Question: I have 2 tables;
TableSN
'''
snID SerialNR Unit Version
1 123 A A1
2 456 A A2
'''
TableDelivery
'''
dID SerialNR Team
1 456 US
2 456 GE
3 456 FI
'''
Result
'''
snID SerialNR Unit Version Team
1 123 A A1
2 456 A A2 FI
'''
I need to get table based on 'TableSN and SerialNR', listing where Version is given. In the same table I need to show latest entered 'data (= MAX(dID))' for Team-column. I am able to get table to show correctly when there is Team-data available.
My query is like this
'''
SELECT TableSN.snID, TableSN.SerialNR, TableSN.Unit, TableSN.Version, TableDelivery.Team
FROM TableSN
LEFT OUTER JOIN TableDelivery ON TableDelivery. SerialNR = TableSN. SerialNR
LEFT OUTER JOIN (
SELECT SerialNR, MAX(dID) AS snRank
FROM TableDelivery AS TableDelivery _1
GROUP BY SerialNR
) AS NewTeam ON TableDelivery. SerialNR = NewTeam. SerialNR AND TableDelivery.dID = NewTeam.snRank
WHERE (TableSN.Version = @Version)
'''
How do I get 'SerialNR' visible where there are no Team available?
Thank you for guidance and support.
This is what is needed:
[
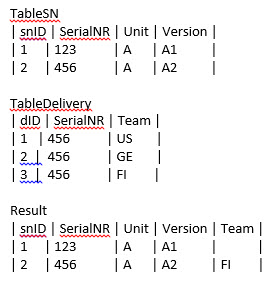
Answer: '''
SELECT TableSN.snID, TableSN.SerialNR, TableSN.Unit, TableSN.Version, TableDelivery.Team
FROM TableSN
LEFT JOIN TableDelivery ON TableDelivery.SerialNR = TableSN. SerialNR AND
TableDelivery.dID = (SELECT MAX(dID)
FROM TableDelivery AS t
WHERE t.SerialNR = TableSN. SerialNR)
WHERE (TableSN.Version = @Version)
'''